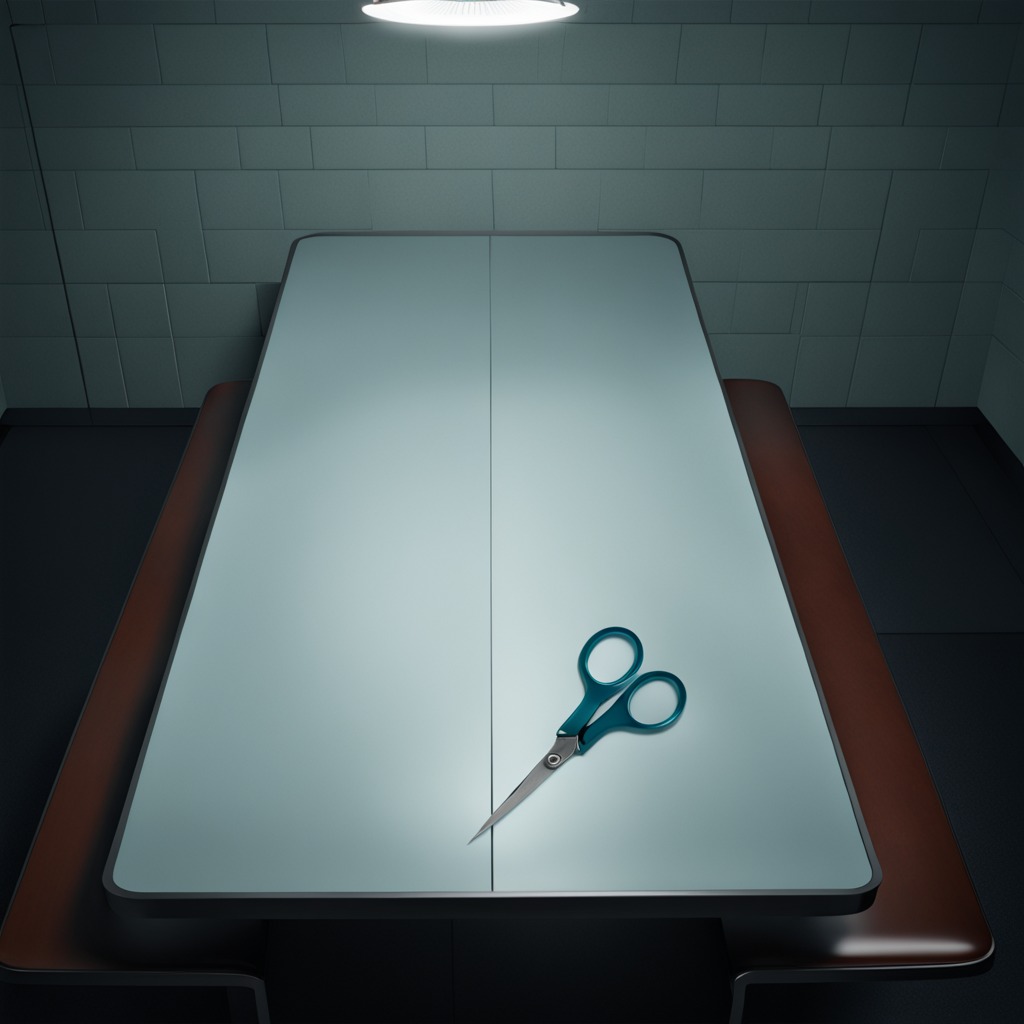
A scissor is lying on a clean empty table in a railway signal maintenance room lit by harsh overhead fluorescents.